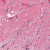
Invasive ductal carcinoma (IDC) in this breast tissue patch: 1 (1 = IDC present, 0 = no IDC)